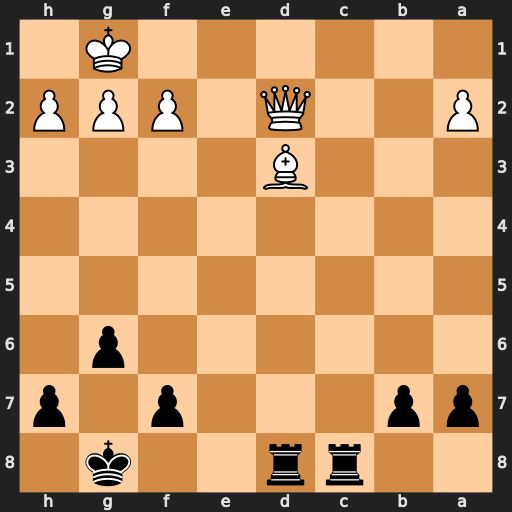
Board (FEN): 2rr2k1/pp3p1p/6p1/8/8/3B4/P2Q1PPP/6K1
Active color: b
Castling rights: -
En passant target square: -
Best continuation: Rxd3 Qxd3 Rc1+ Qf1 Rxf1+